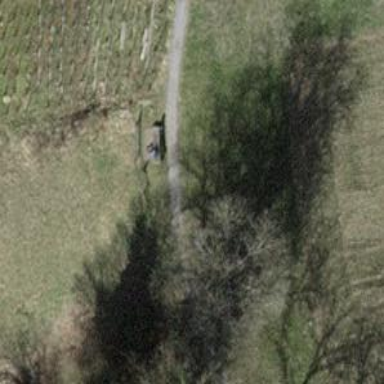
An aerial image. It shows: Bench for seating.